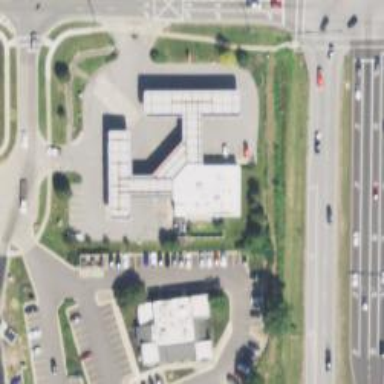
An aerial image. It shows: Convenience shop.